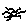
Label: sun